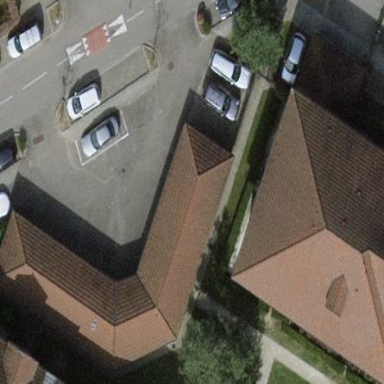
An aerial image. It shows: Group of garages.